Question: The kit was there untill I updated Qt due to certain problem.
In 'option > android' I have set everything up, such as the 'SDK', 'NDK', 'Ant' and 'JDK'.
Below 'NDK' it says it has found 6 toolchains.

In the kits section it only auto-detected one, which is the ...
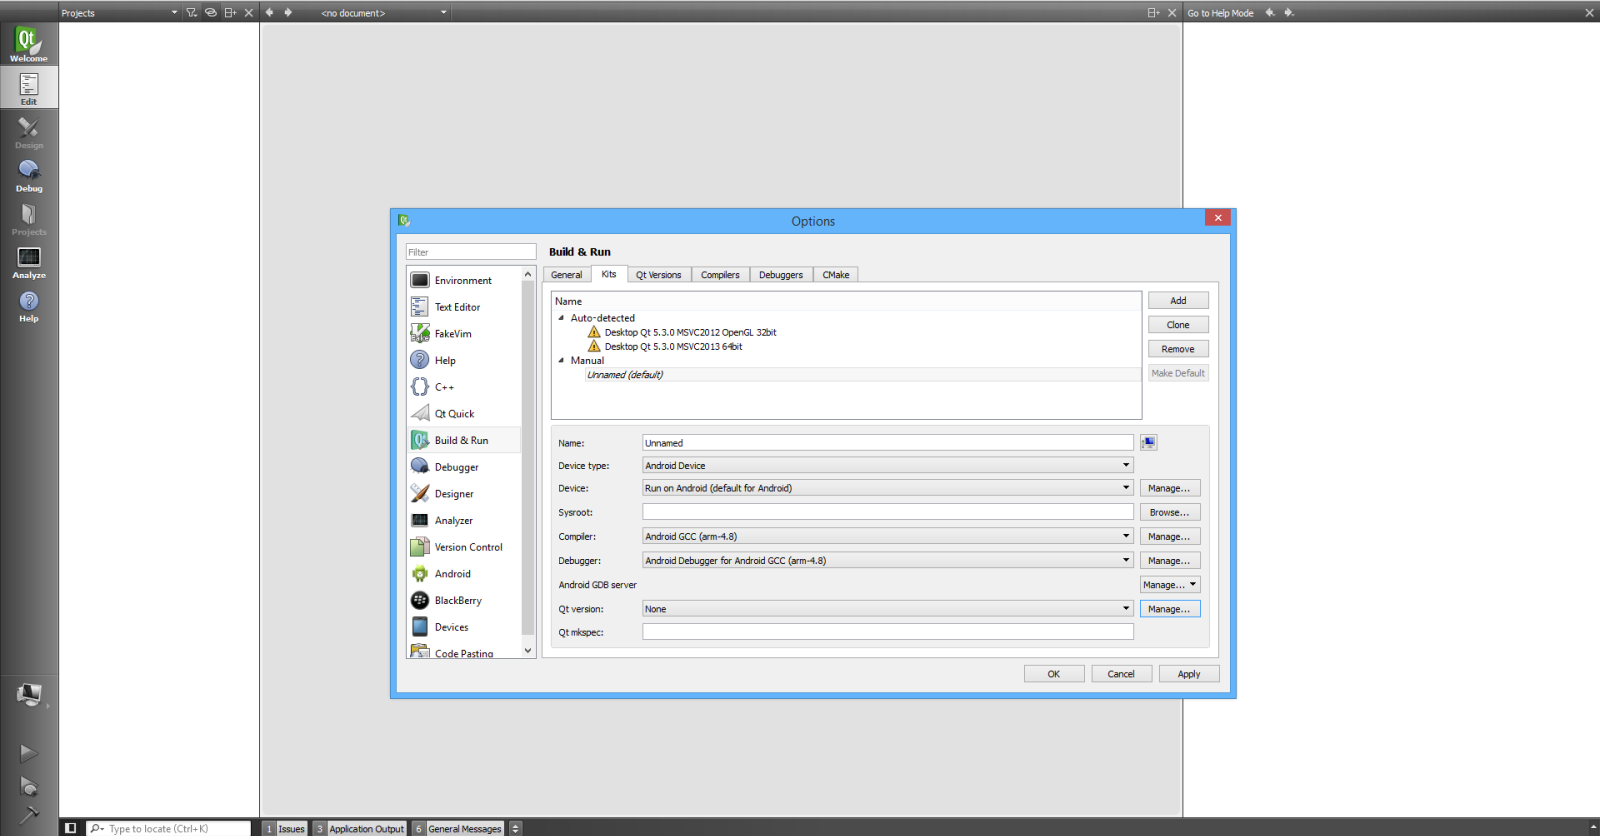
Answer: You have not selected any Qt version. You should select something like Qt 5.3 (Android_ARMV7) for that field.
You can also Goto 'Tools > Option > Android' settings page and make sure 'Automatically create kits for Android tool chains' is checked, and apply it. If you check this option, it will create the kit with an appropriate name.
Now, goto 'Tools > Option > Build and Run' settings page, and click on 'Kits' tab and check if Qt Creator created the Android kits.